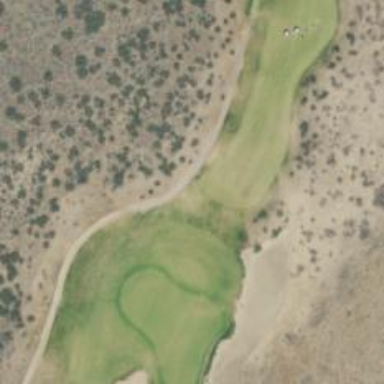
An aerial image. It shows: Service road used as golf cart path.